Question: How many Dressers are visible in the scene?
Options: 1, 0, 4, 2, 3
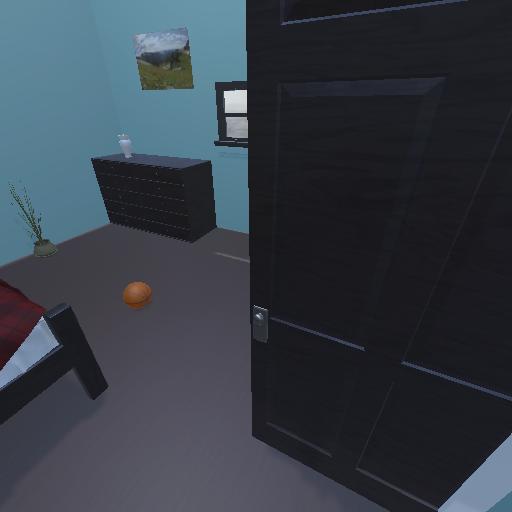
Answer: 1